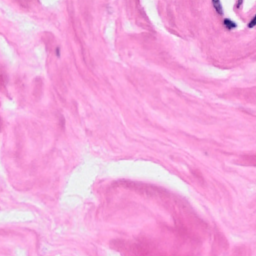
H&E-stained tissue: Breast